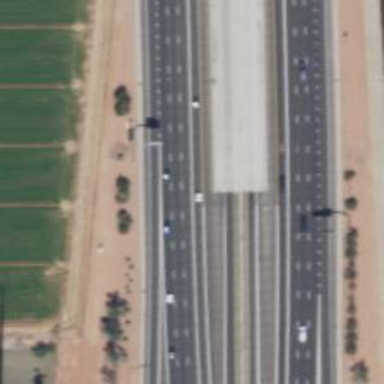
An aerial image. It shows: Asphalt motorway.